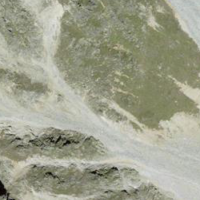
EUNIS habitat code: 48
Species observed at this site:
Petasites albus